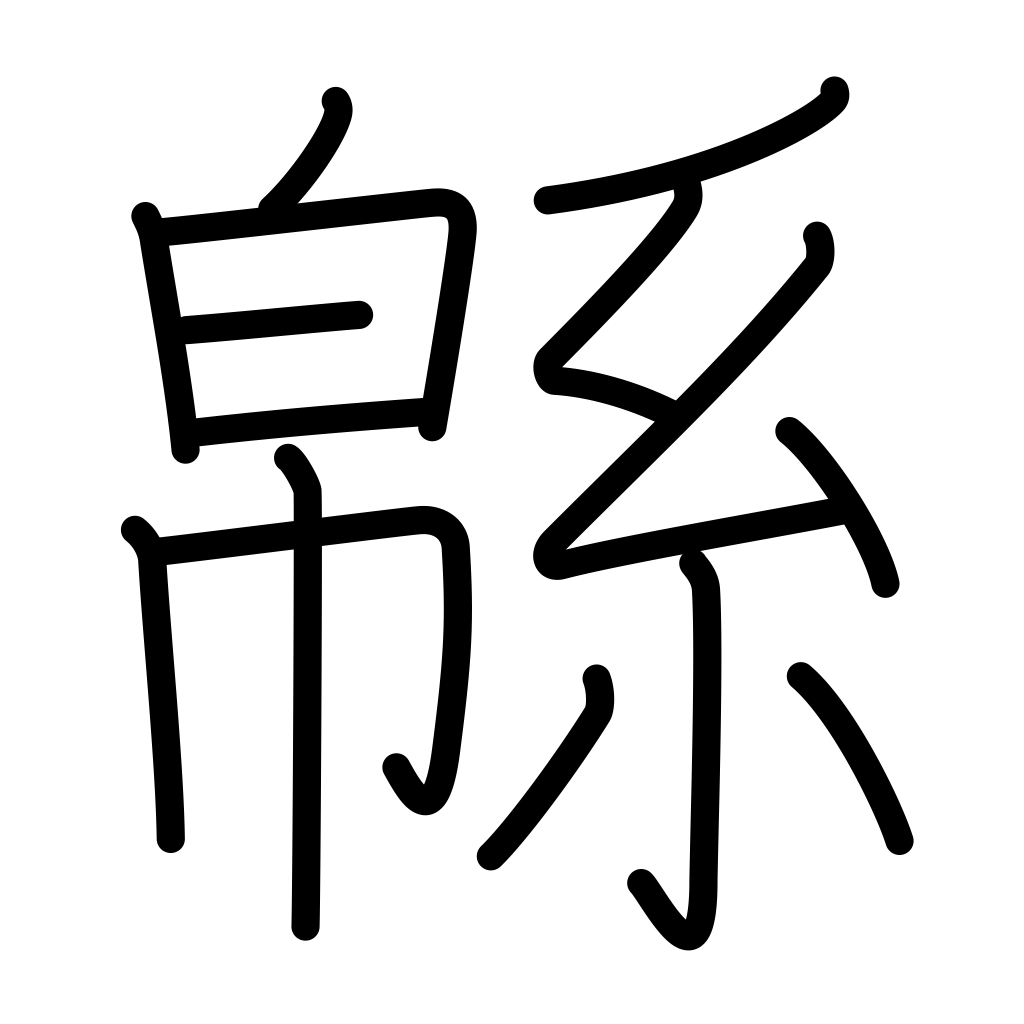
Meaning: cotton